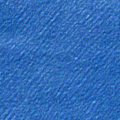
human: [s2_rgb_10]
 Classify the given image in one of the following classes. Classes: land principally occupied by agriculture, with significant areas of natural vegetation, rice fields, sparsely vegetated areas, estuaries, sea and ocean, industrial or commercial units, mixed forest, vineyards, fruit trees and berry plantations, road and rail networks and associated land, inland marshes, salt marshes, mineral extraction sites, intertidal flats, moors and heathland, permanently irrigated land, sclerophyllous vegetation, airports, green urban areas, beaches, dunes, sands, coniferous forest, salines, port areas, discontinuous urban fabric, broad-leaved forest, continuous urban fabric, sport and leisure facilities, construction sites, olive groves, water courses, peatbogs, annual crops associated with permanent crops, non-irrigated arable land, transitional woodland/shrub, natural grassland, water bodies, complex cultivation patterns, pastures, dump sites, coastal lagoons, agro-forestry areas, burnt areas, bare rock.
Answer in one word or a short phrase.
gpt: sea and ocean